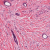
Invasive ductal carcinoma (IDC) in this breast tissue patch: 1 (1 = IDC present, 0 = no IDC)